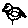
Label: bird